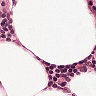
Metastatic tissue present: no